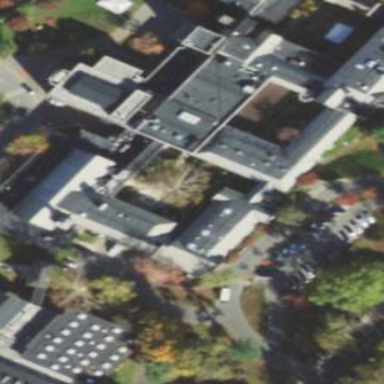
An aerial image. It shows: School building.